Question: How can I add a 3rd party framework into Playground? I've created a playground in my project workspace(see attached picture) but using the 'import' statement throws an error for anything that is not a standard iOS framework.

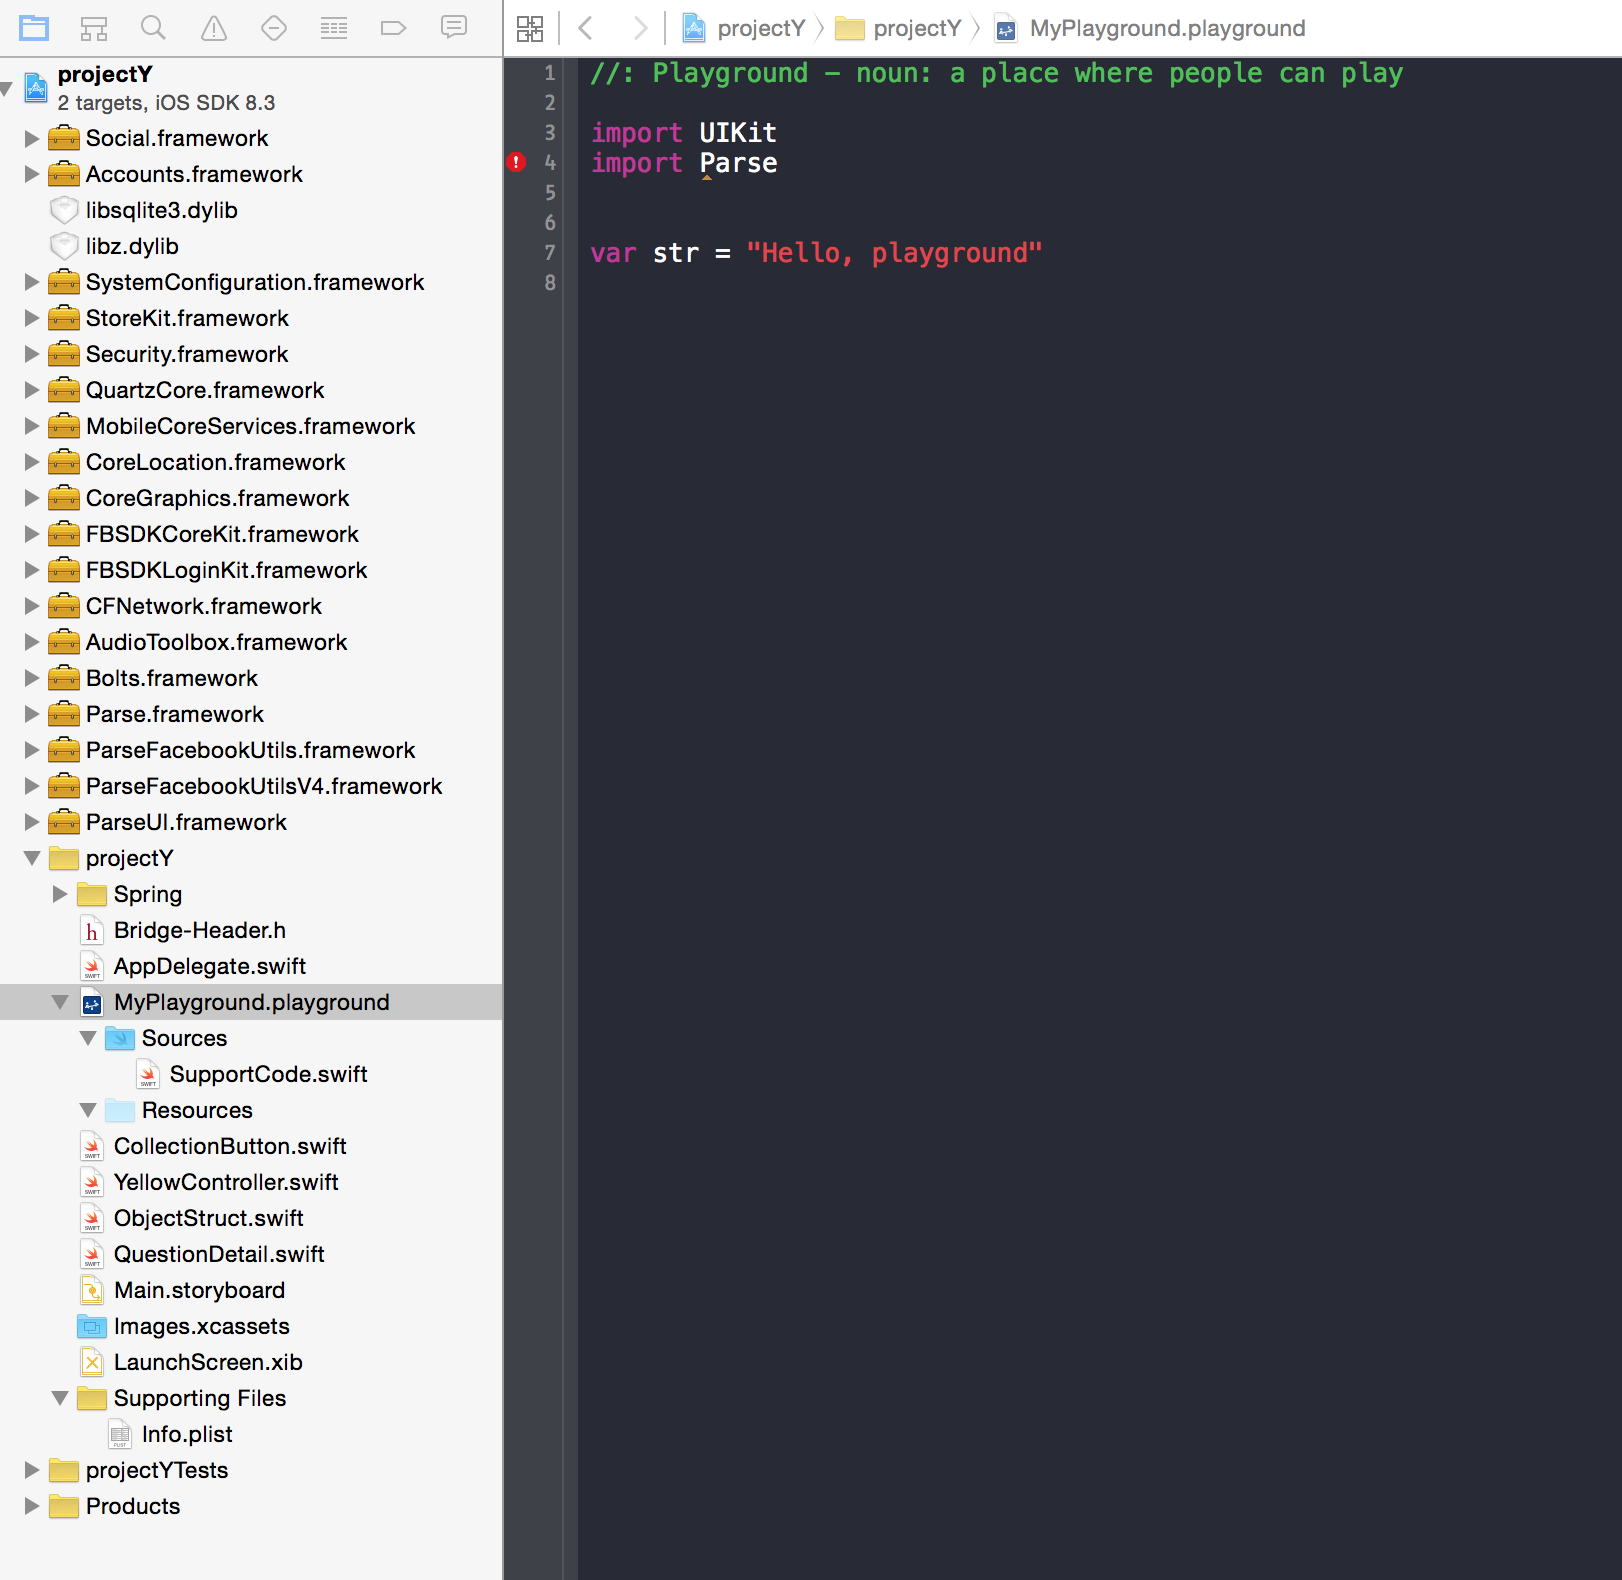
Answer: <URL>In Xcode 7 this has finally become very easy! Open a playground and save it in your projects root directory. Add the import statement and bing, bang, boom, you're done.
I'm using XCode 7.2